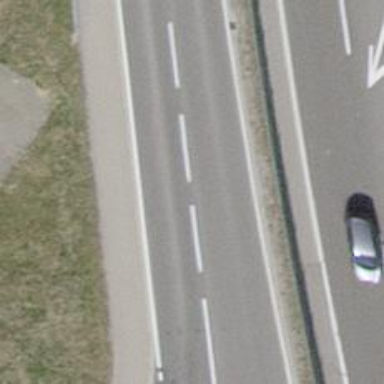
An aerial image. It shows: Primary highway with separate asphalt sidewalks.